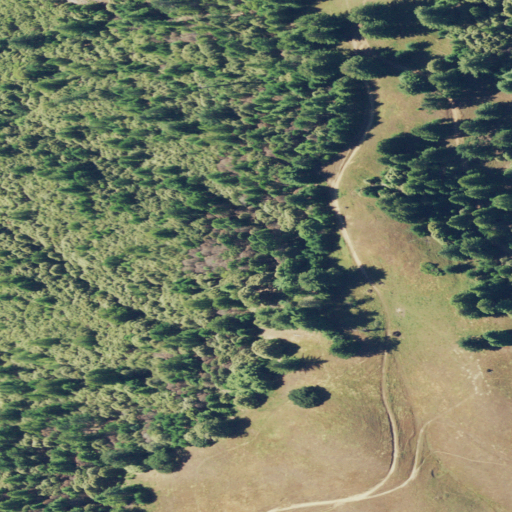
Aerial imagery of ridge(s) in California named Long Point containing evergreen forest, grassland, open development, shrub, and mixed forest